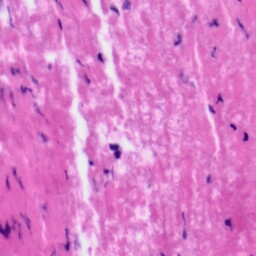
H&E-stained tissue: Tonsil